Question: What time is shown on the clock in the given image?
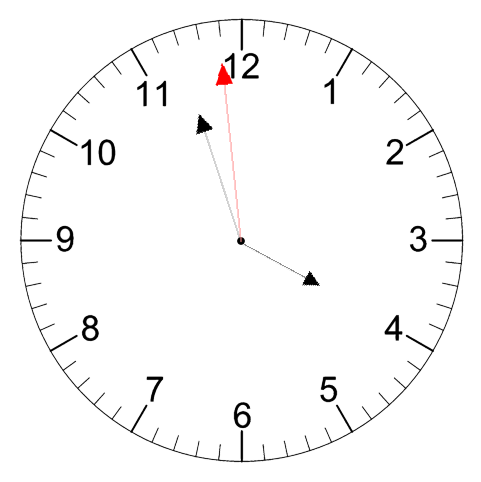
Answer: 03:56:59